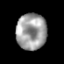
Tissue: prostate
Cell type: Epithelial cells
Senescence score: 0.3066
Nuclear area (px): 1079
Mean DAPI intensity: 158.007